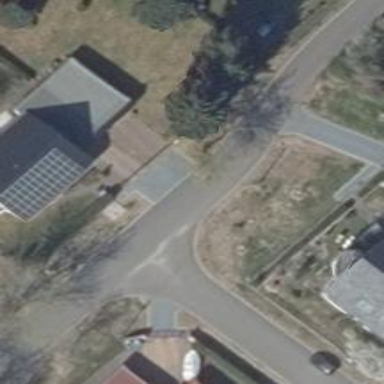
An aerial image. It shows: Smooth asphalt road in residential area.